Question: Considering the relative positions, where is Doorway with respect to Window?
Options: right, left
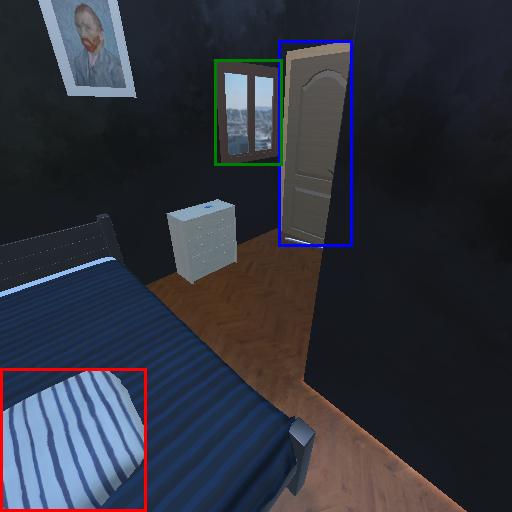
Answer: right